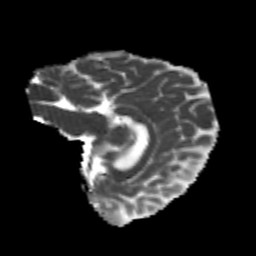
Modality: MD
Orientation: sagittal
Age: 26
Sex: female
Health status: healthy
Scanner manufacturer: philips
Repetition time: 7.389 s
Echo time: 0.08599 s